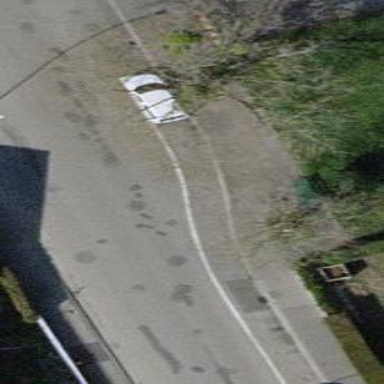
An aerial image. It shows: Street-side parking area.